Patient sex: M
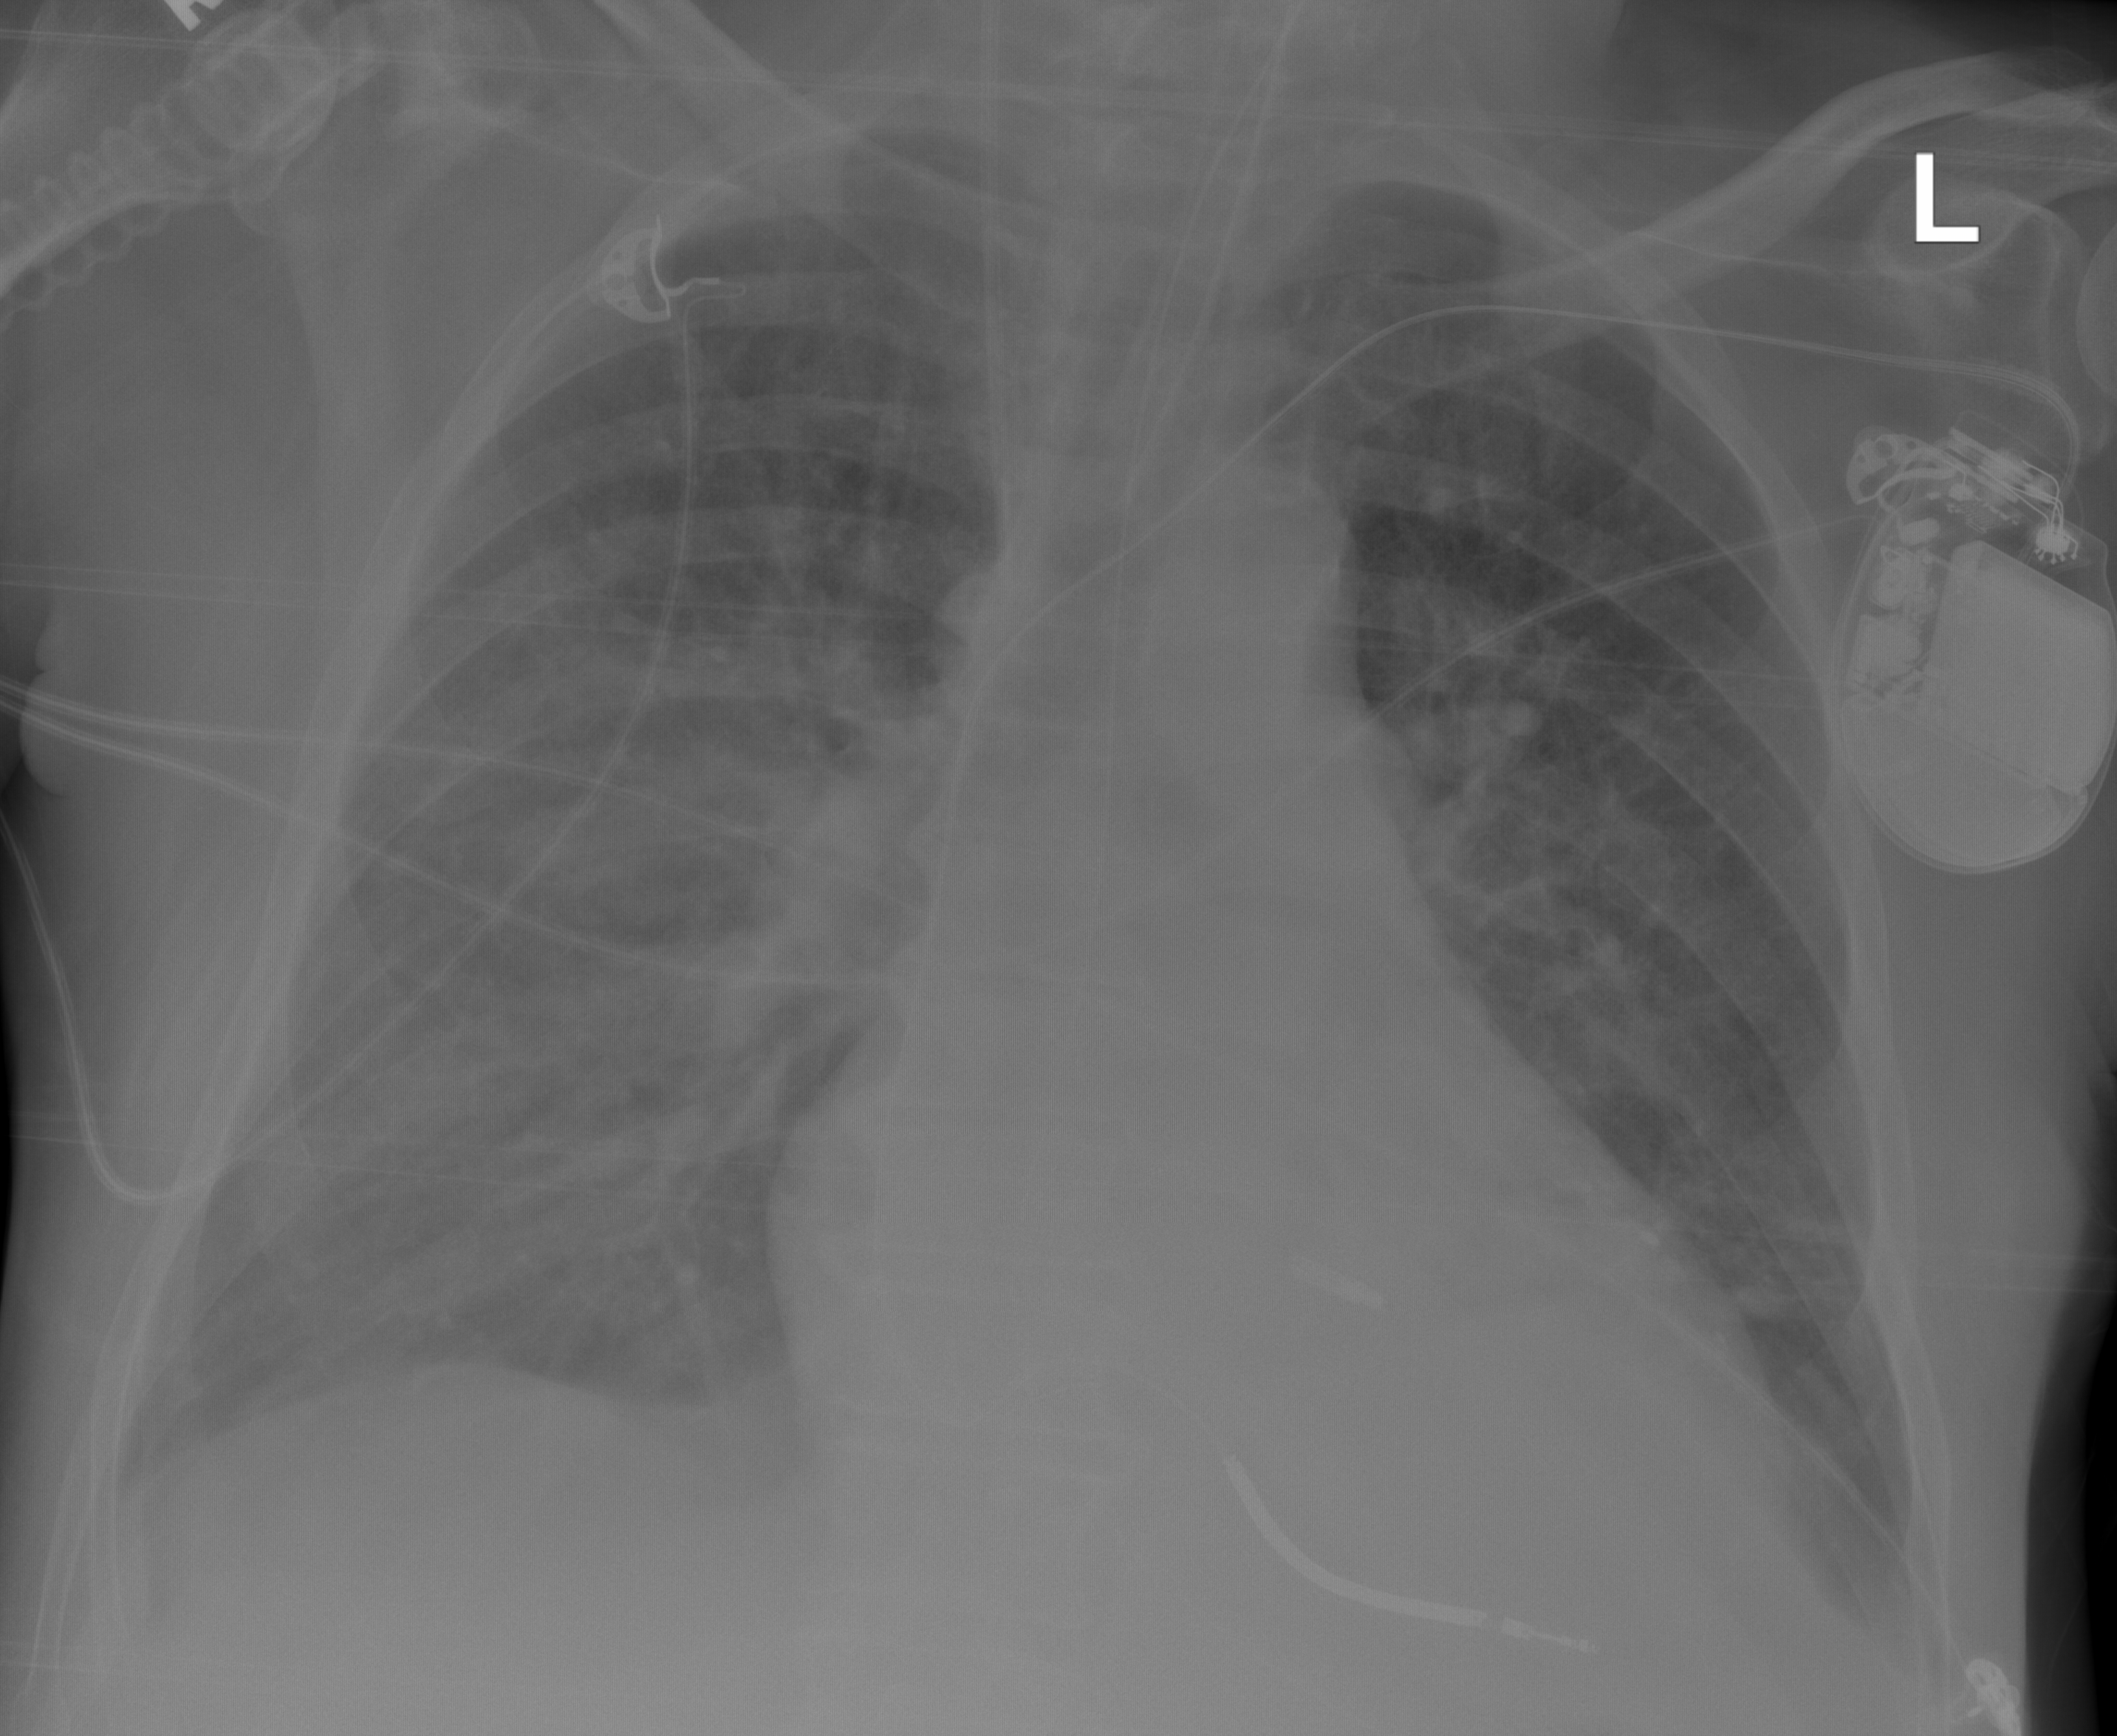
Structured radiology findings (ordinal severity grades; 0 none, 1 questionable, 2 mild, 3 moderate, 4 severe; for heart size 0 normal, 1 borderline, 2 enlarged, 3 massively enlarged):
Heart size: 2
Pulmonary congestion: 2
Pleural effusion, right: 1
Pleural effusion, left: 1
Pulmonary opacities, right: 3
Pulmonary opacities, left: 2
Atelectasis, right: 3
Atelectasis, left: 2